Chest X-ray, PA view. Patient: 48 years old, sex M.
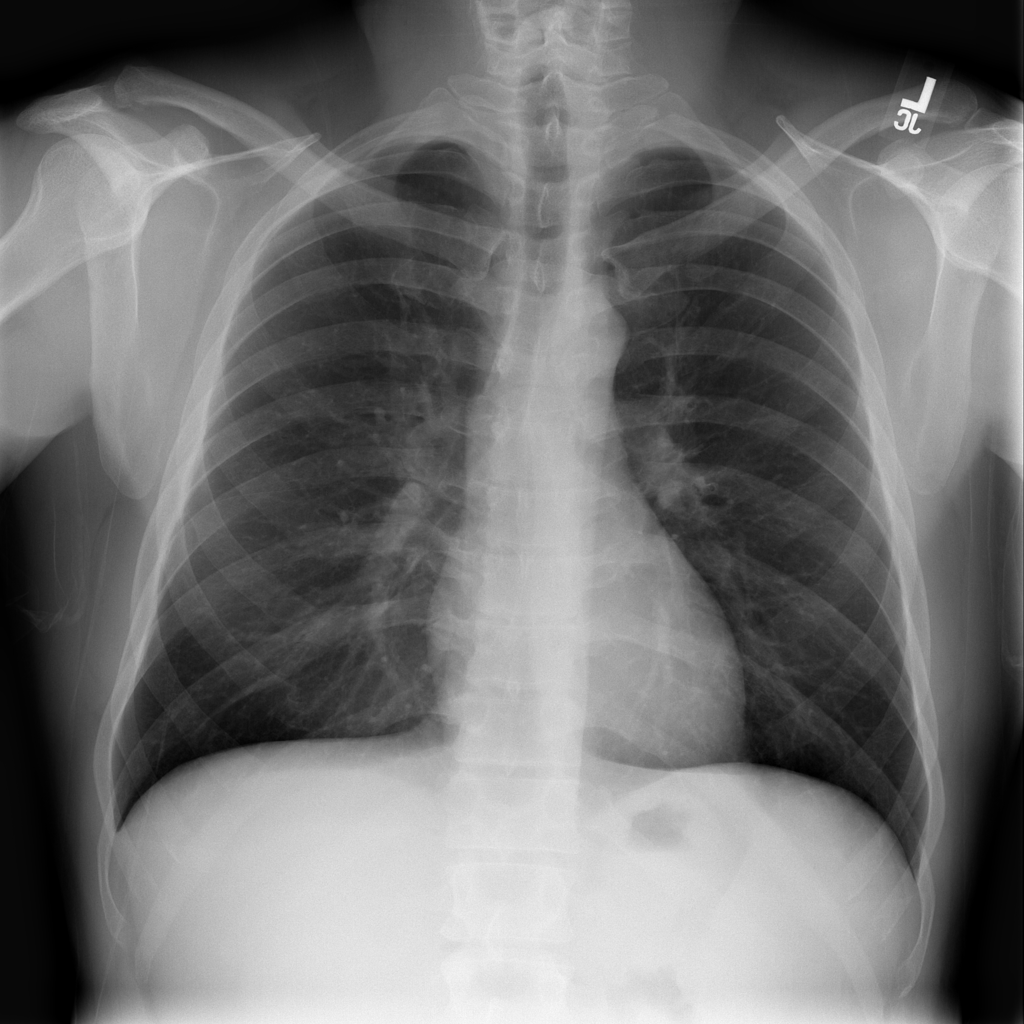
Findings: No Finding